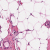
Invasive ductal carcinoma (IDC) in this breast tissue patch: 0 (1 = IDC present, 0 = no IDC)